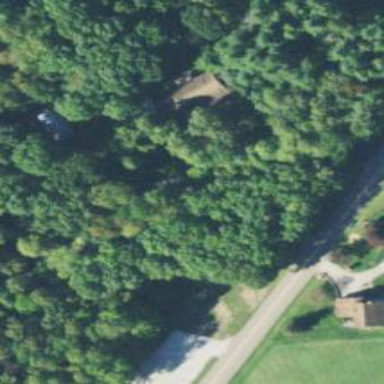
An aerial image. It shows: Driveway leading to service road.